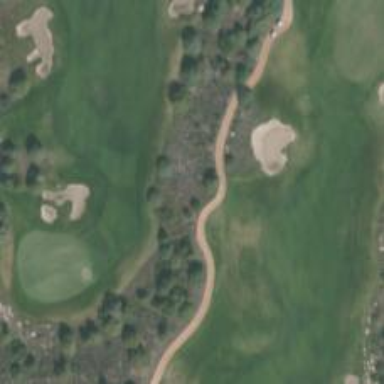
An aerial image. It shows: Path used for both walking and golf.